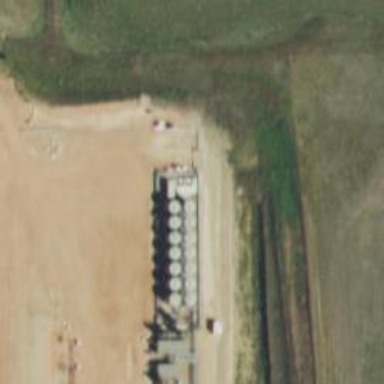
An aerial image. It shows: Storage tank that is man-made.